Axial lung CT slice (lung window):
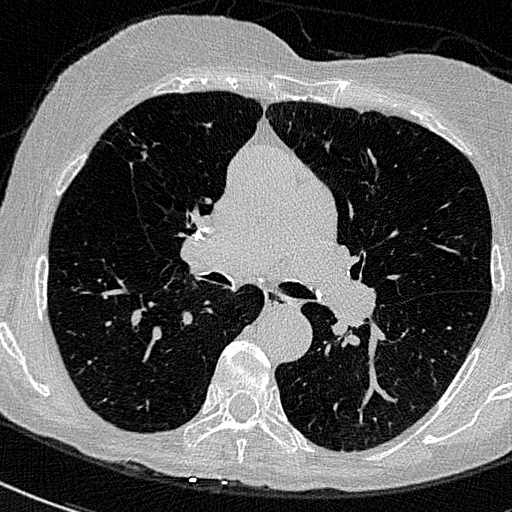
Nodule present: no